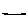
Label: line